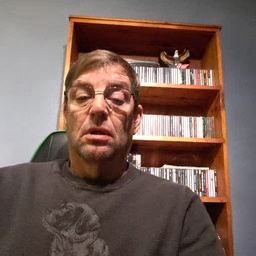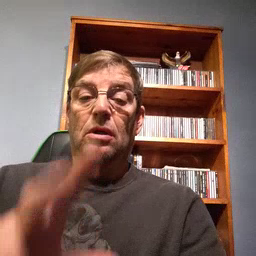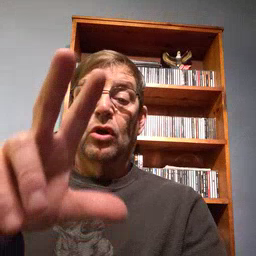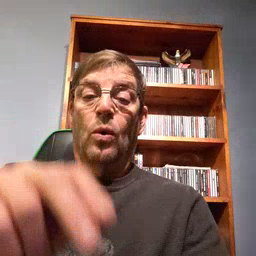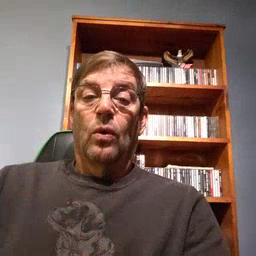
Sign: no